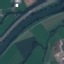
Label: River